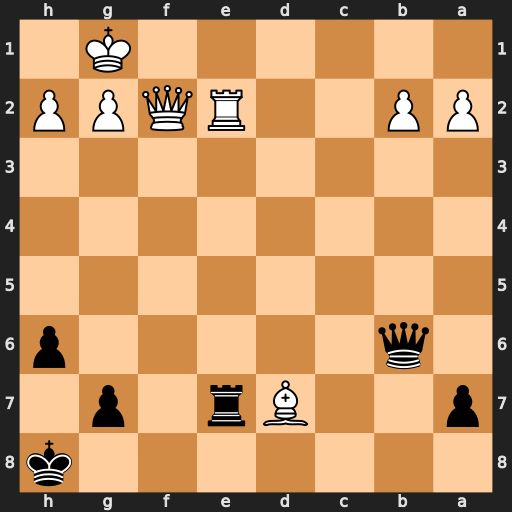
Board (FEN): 7k/p2Br1p1/1q5p/8/8/8/PP2RQPP/6K1
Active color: b
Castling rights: -
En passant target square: -
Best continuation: Rxe2 Qxb6 axb6